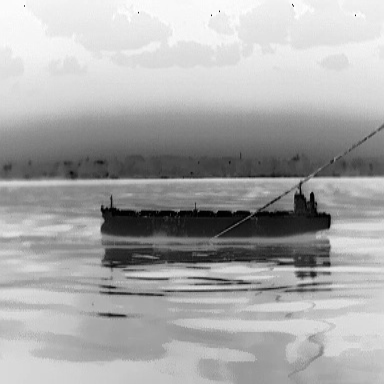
There is a liner in the infrared image.